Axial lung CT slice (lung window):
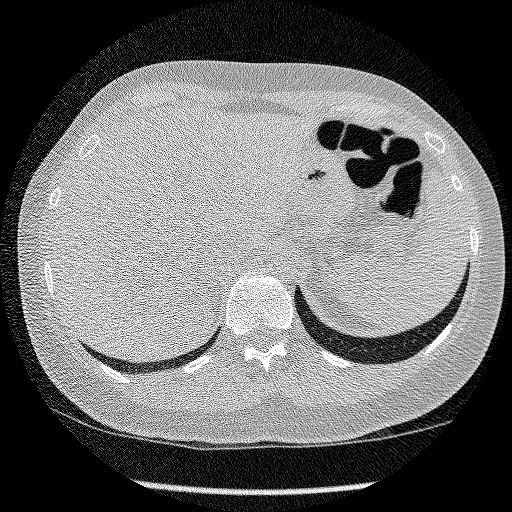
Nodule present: no